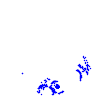
Particle: electron